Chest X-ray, AP view. Patient: 34 years old, sex M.
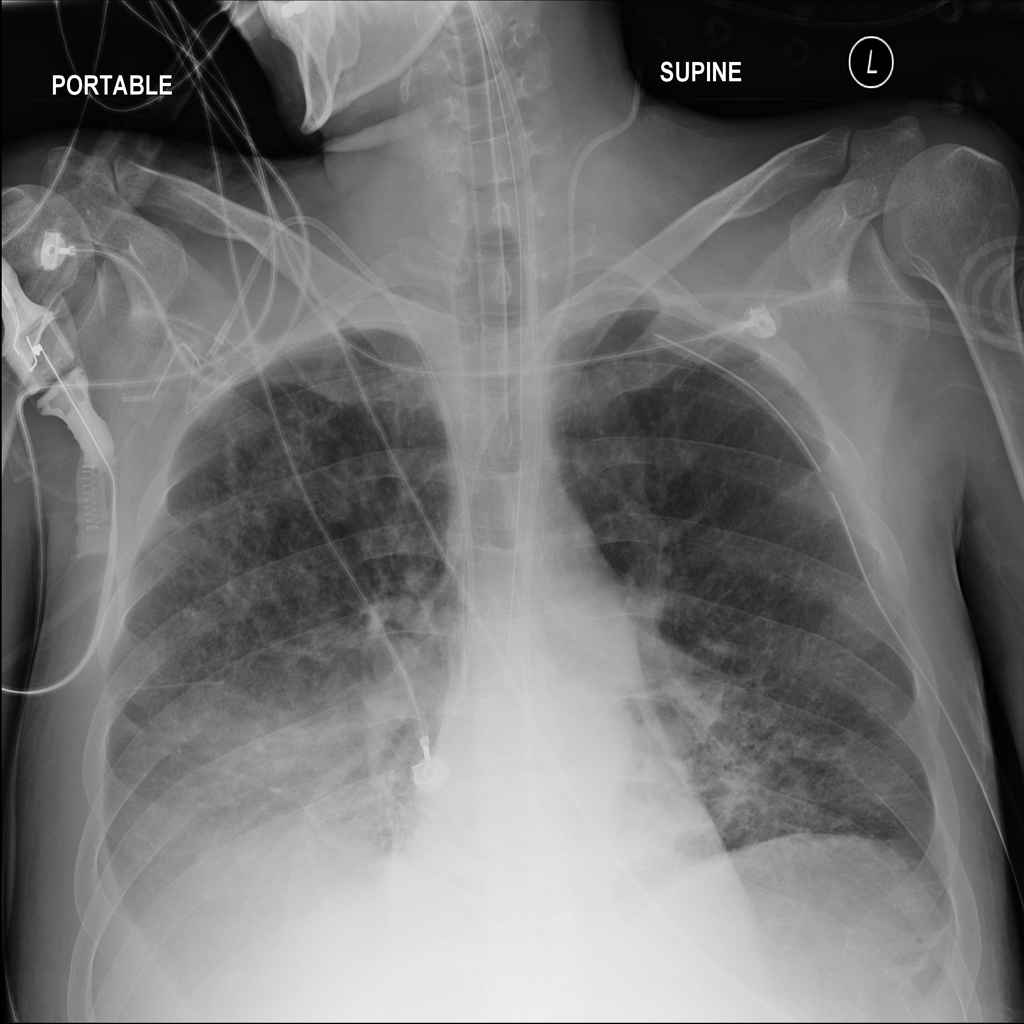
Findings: Consolidation, Effusion, Infiltration, Nodule